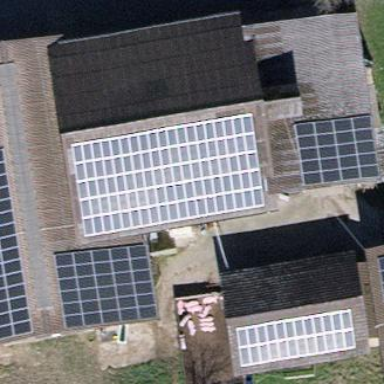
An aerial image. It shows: Solar power generator utilizing photovoltaic technology with solar photovoltaic panels.